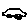
Label: car